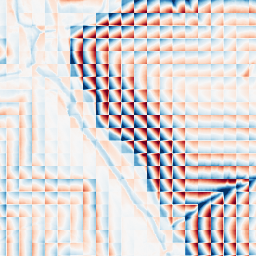
Category: wavelet
Decomposition family: wavelet_dwt
Decomposition parameters: wavelet: haar
level: 4
Upsampling method: sinc_blackman
Upsampling parameters: scale: 2
kernel_size: 4
Upsampling scale: 2